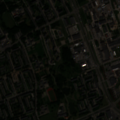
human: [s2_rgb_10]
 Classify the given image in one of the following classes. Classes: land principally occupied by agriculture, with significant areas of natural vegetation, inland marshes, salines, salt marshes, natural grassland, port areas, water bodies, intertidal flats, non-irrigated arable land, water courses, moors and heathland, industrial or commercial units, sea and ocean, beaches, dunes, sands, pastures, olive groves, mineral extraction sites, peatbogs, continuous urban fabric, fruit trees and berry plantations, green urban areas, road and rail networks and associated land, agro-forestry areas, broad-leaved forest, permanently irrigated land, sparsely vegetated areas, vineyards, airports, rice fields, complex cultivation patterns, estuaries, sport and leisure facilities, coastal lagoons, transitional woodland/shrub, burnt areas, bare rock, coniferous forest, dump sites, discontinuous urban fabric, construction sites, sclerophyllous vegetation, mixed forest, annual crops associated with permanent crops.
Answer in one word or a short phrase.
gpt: discontinuous urban fabric, industrial or commercial units, green urban areas